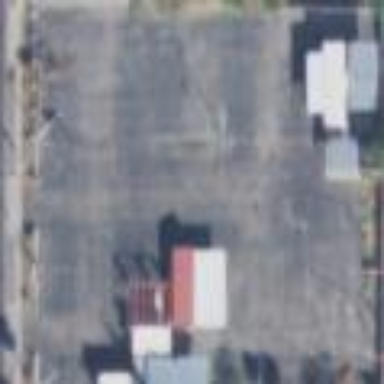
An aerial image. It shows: Car shop.